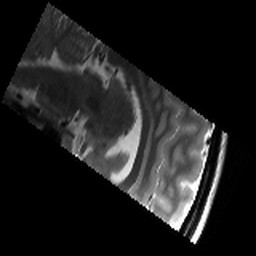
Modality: T2w
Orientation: sagittal
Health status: healthy
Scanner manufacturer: siemens
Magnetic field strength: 3 T
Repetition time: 8.02 s
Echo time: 0.08 s